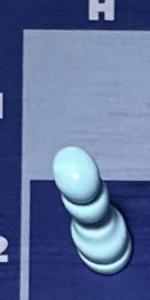
Label: Pawn_White